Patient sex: M
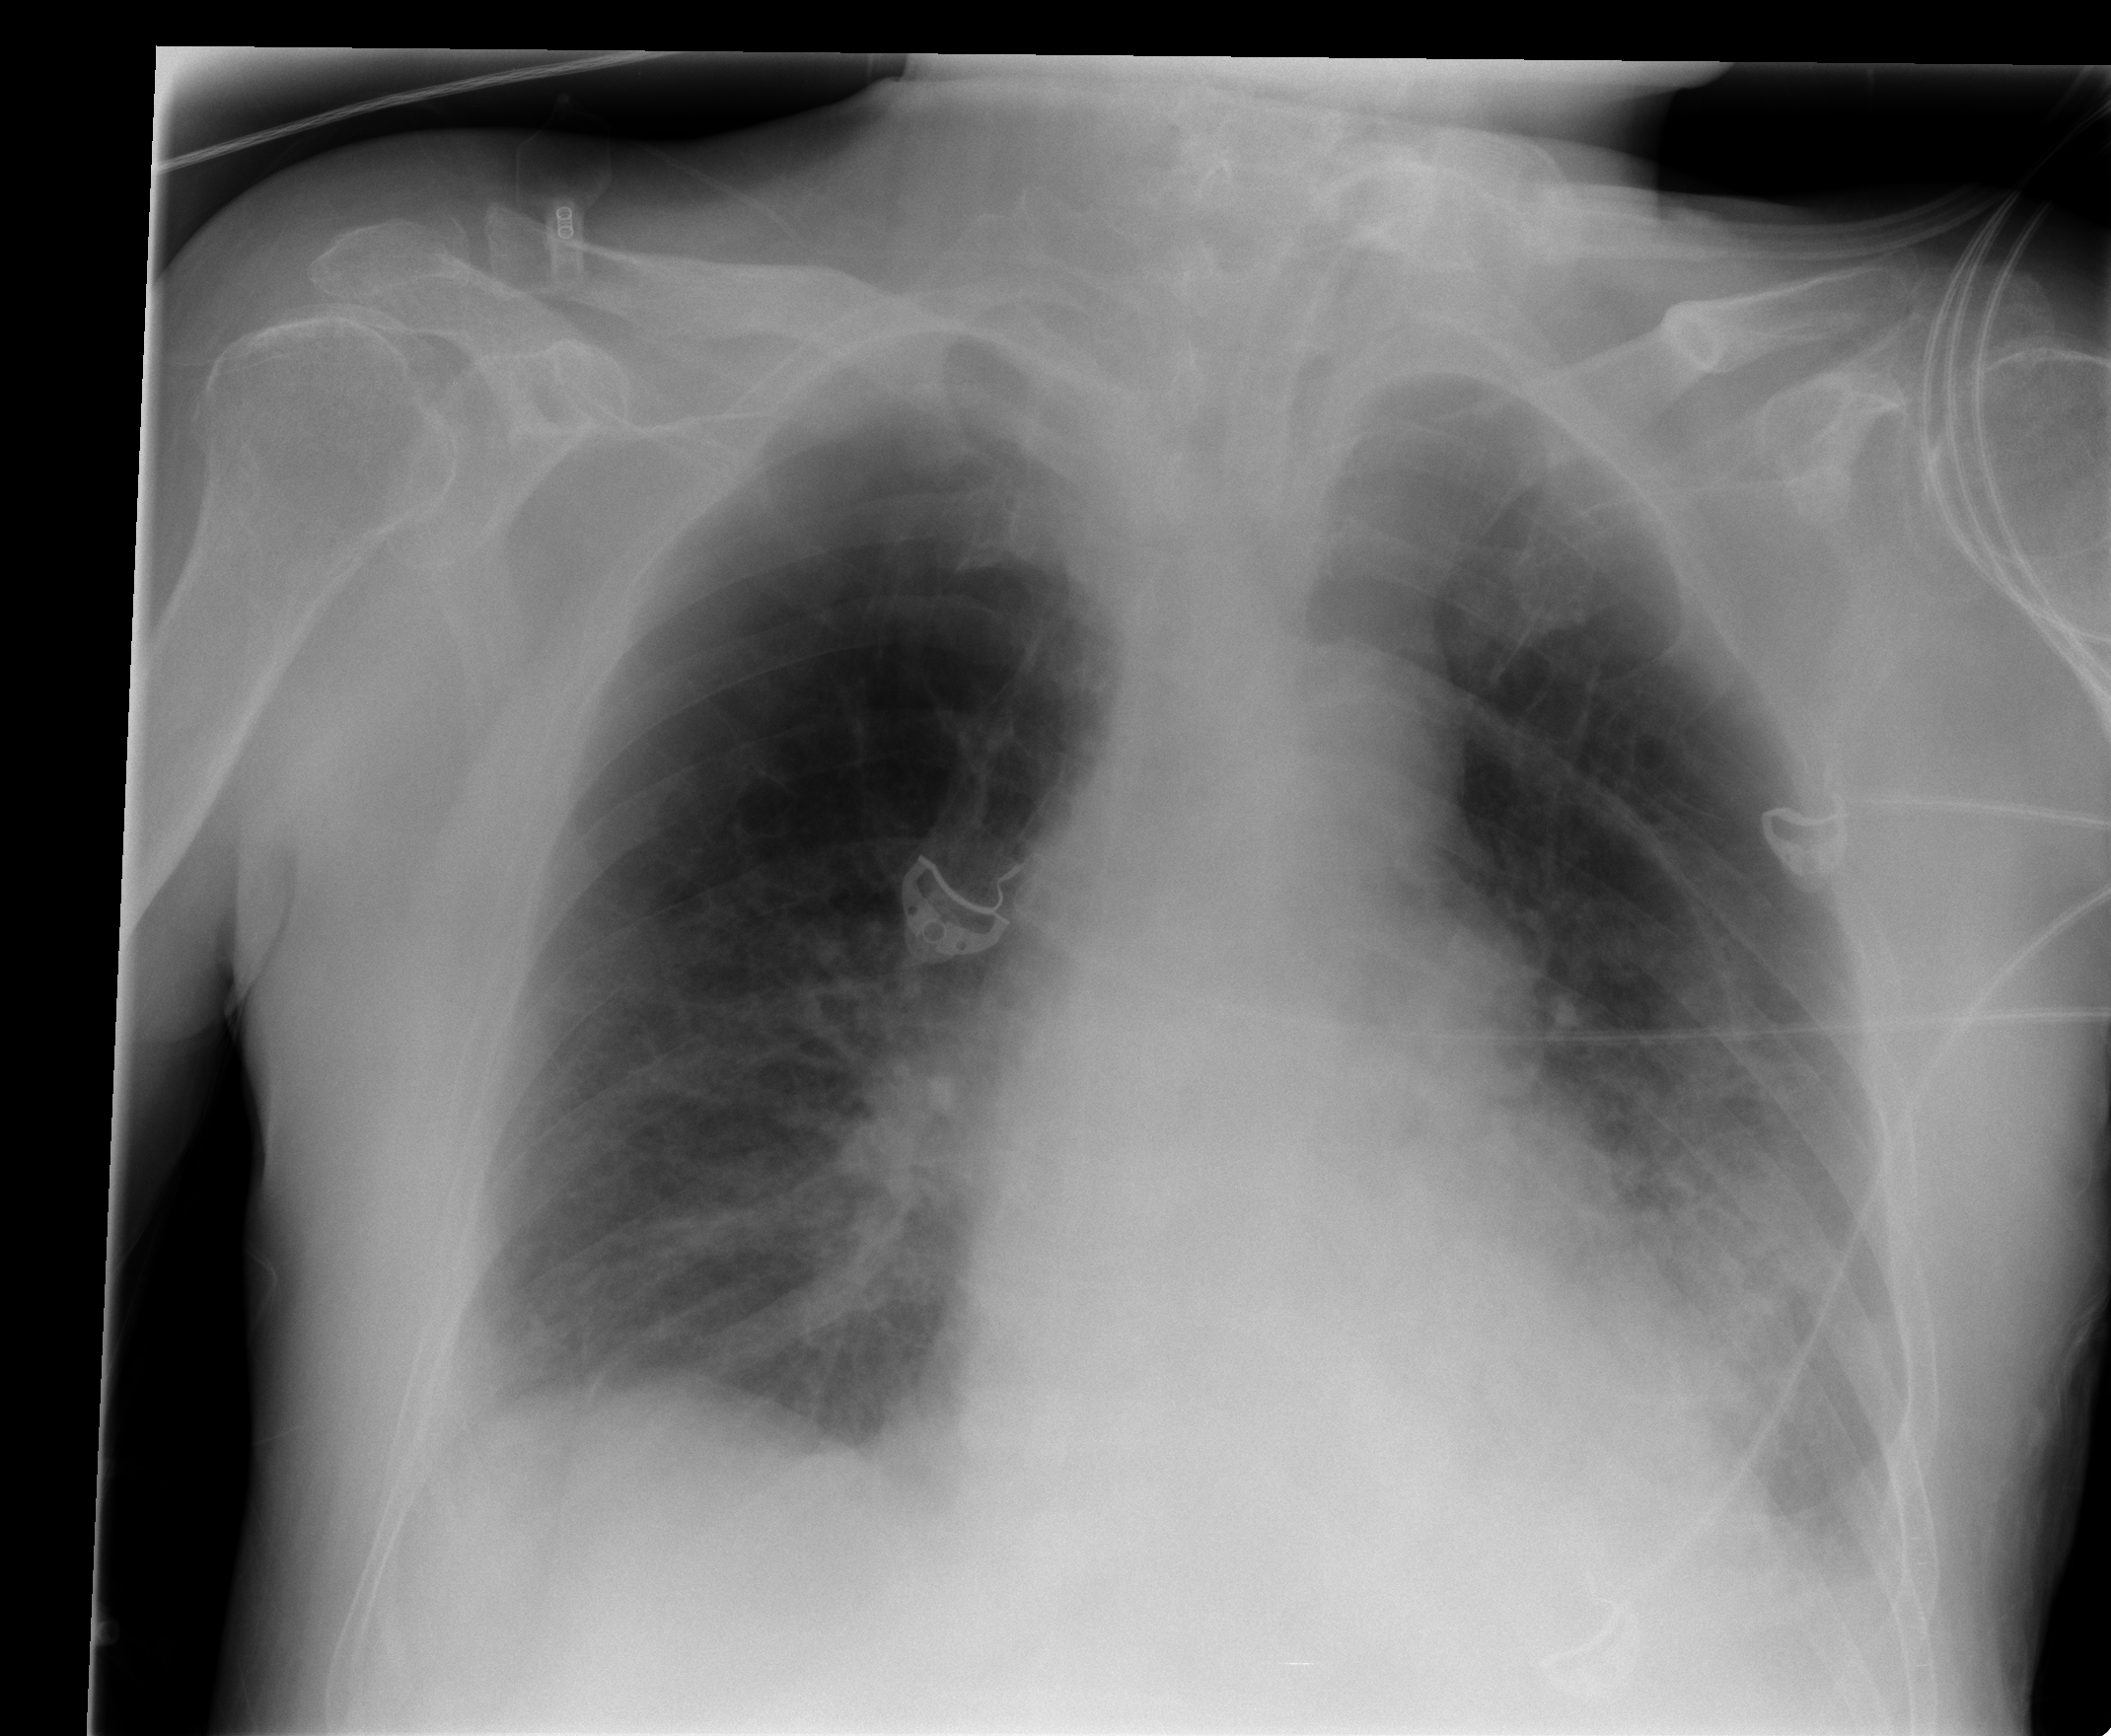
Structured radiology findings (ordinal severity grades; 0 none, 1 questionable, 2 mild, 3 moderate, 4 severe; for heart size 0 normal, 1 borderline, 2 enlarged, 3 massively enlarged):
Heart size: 1
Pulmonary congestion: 1
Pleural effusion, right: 0
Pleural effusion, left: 1
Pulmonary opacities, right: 2
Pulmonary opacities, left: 3
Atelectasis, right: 2
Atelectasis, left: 2